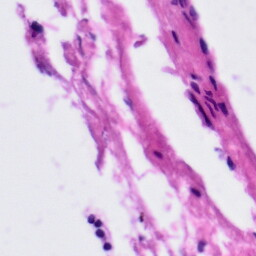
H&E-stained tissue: Tonsil